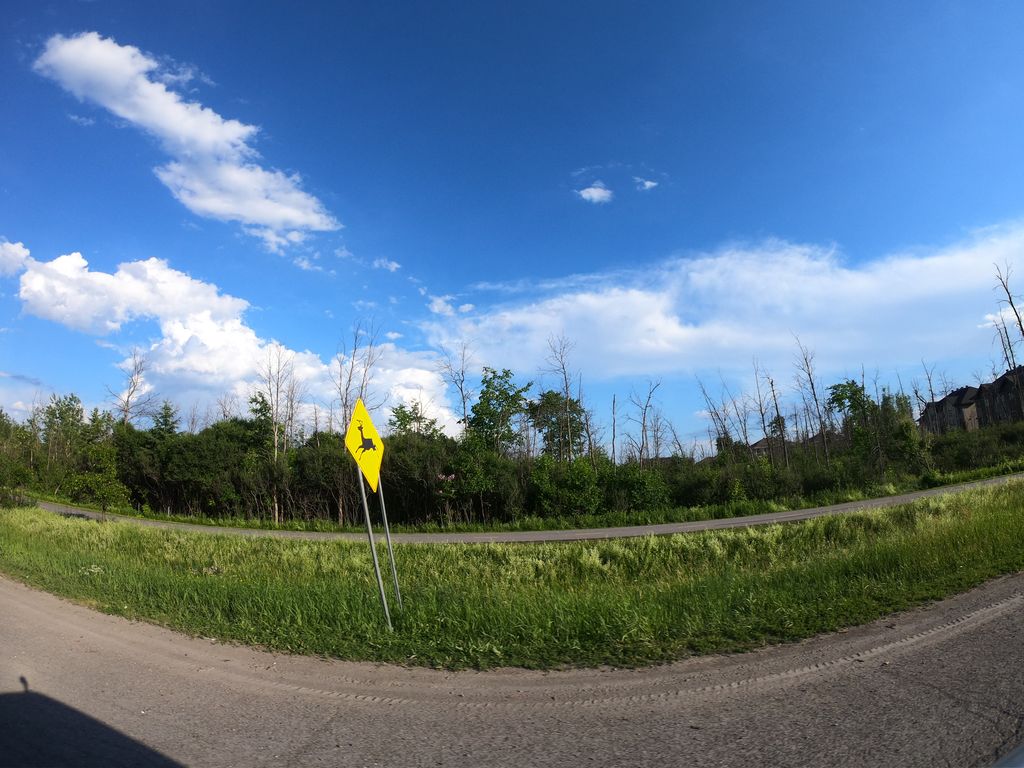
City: ottawa-gatineau